Question: When you unfold nested levels of your code the folded text in nested code is not indented. It begins on the beginning of the line with '+' instead of starting indented.
Do you know how to change it?

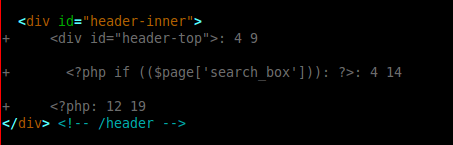
Answer: If you want the fold text to be indented at the same level as the first line of the fold, you need to prepend the indent level to the foldtext:
'''
function! MyFoldText()
let indent_level = indent(v:foldstart)
let indent = repeat(' ',indent_level)
...
...
return indent . txt
endfunction
'''
Here I am assuming that the string 'txt' is your existing foldtext, so all you need to do is add it to the end of 'indent'.
But I am not sure if that is what you want to achieve.
Now I have seen your picture, I'm not sure if this is what you want. You could try stripping the leading whitespace before appending to the '+'. So the foldtext you want will be something like 'indent . '+' . txt'.
Maybe.